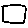
Label: square